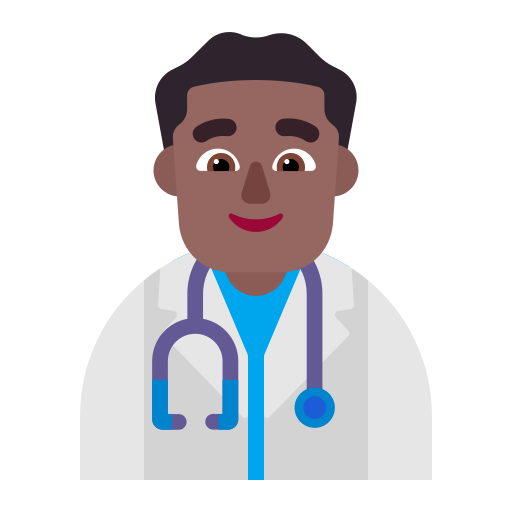
man health worker flat  dark